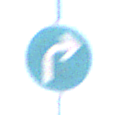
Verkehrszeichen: VorgeschriebeneFahrtrichtungRechts
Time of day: Midday
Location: Outdoor (Nature)
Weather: Clear
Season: NotSpecified
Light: Natural